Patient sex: M
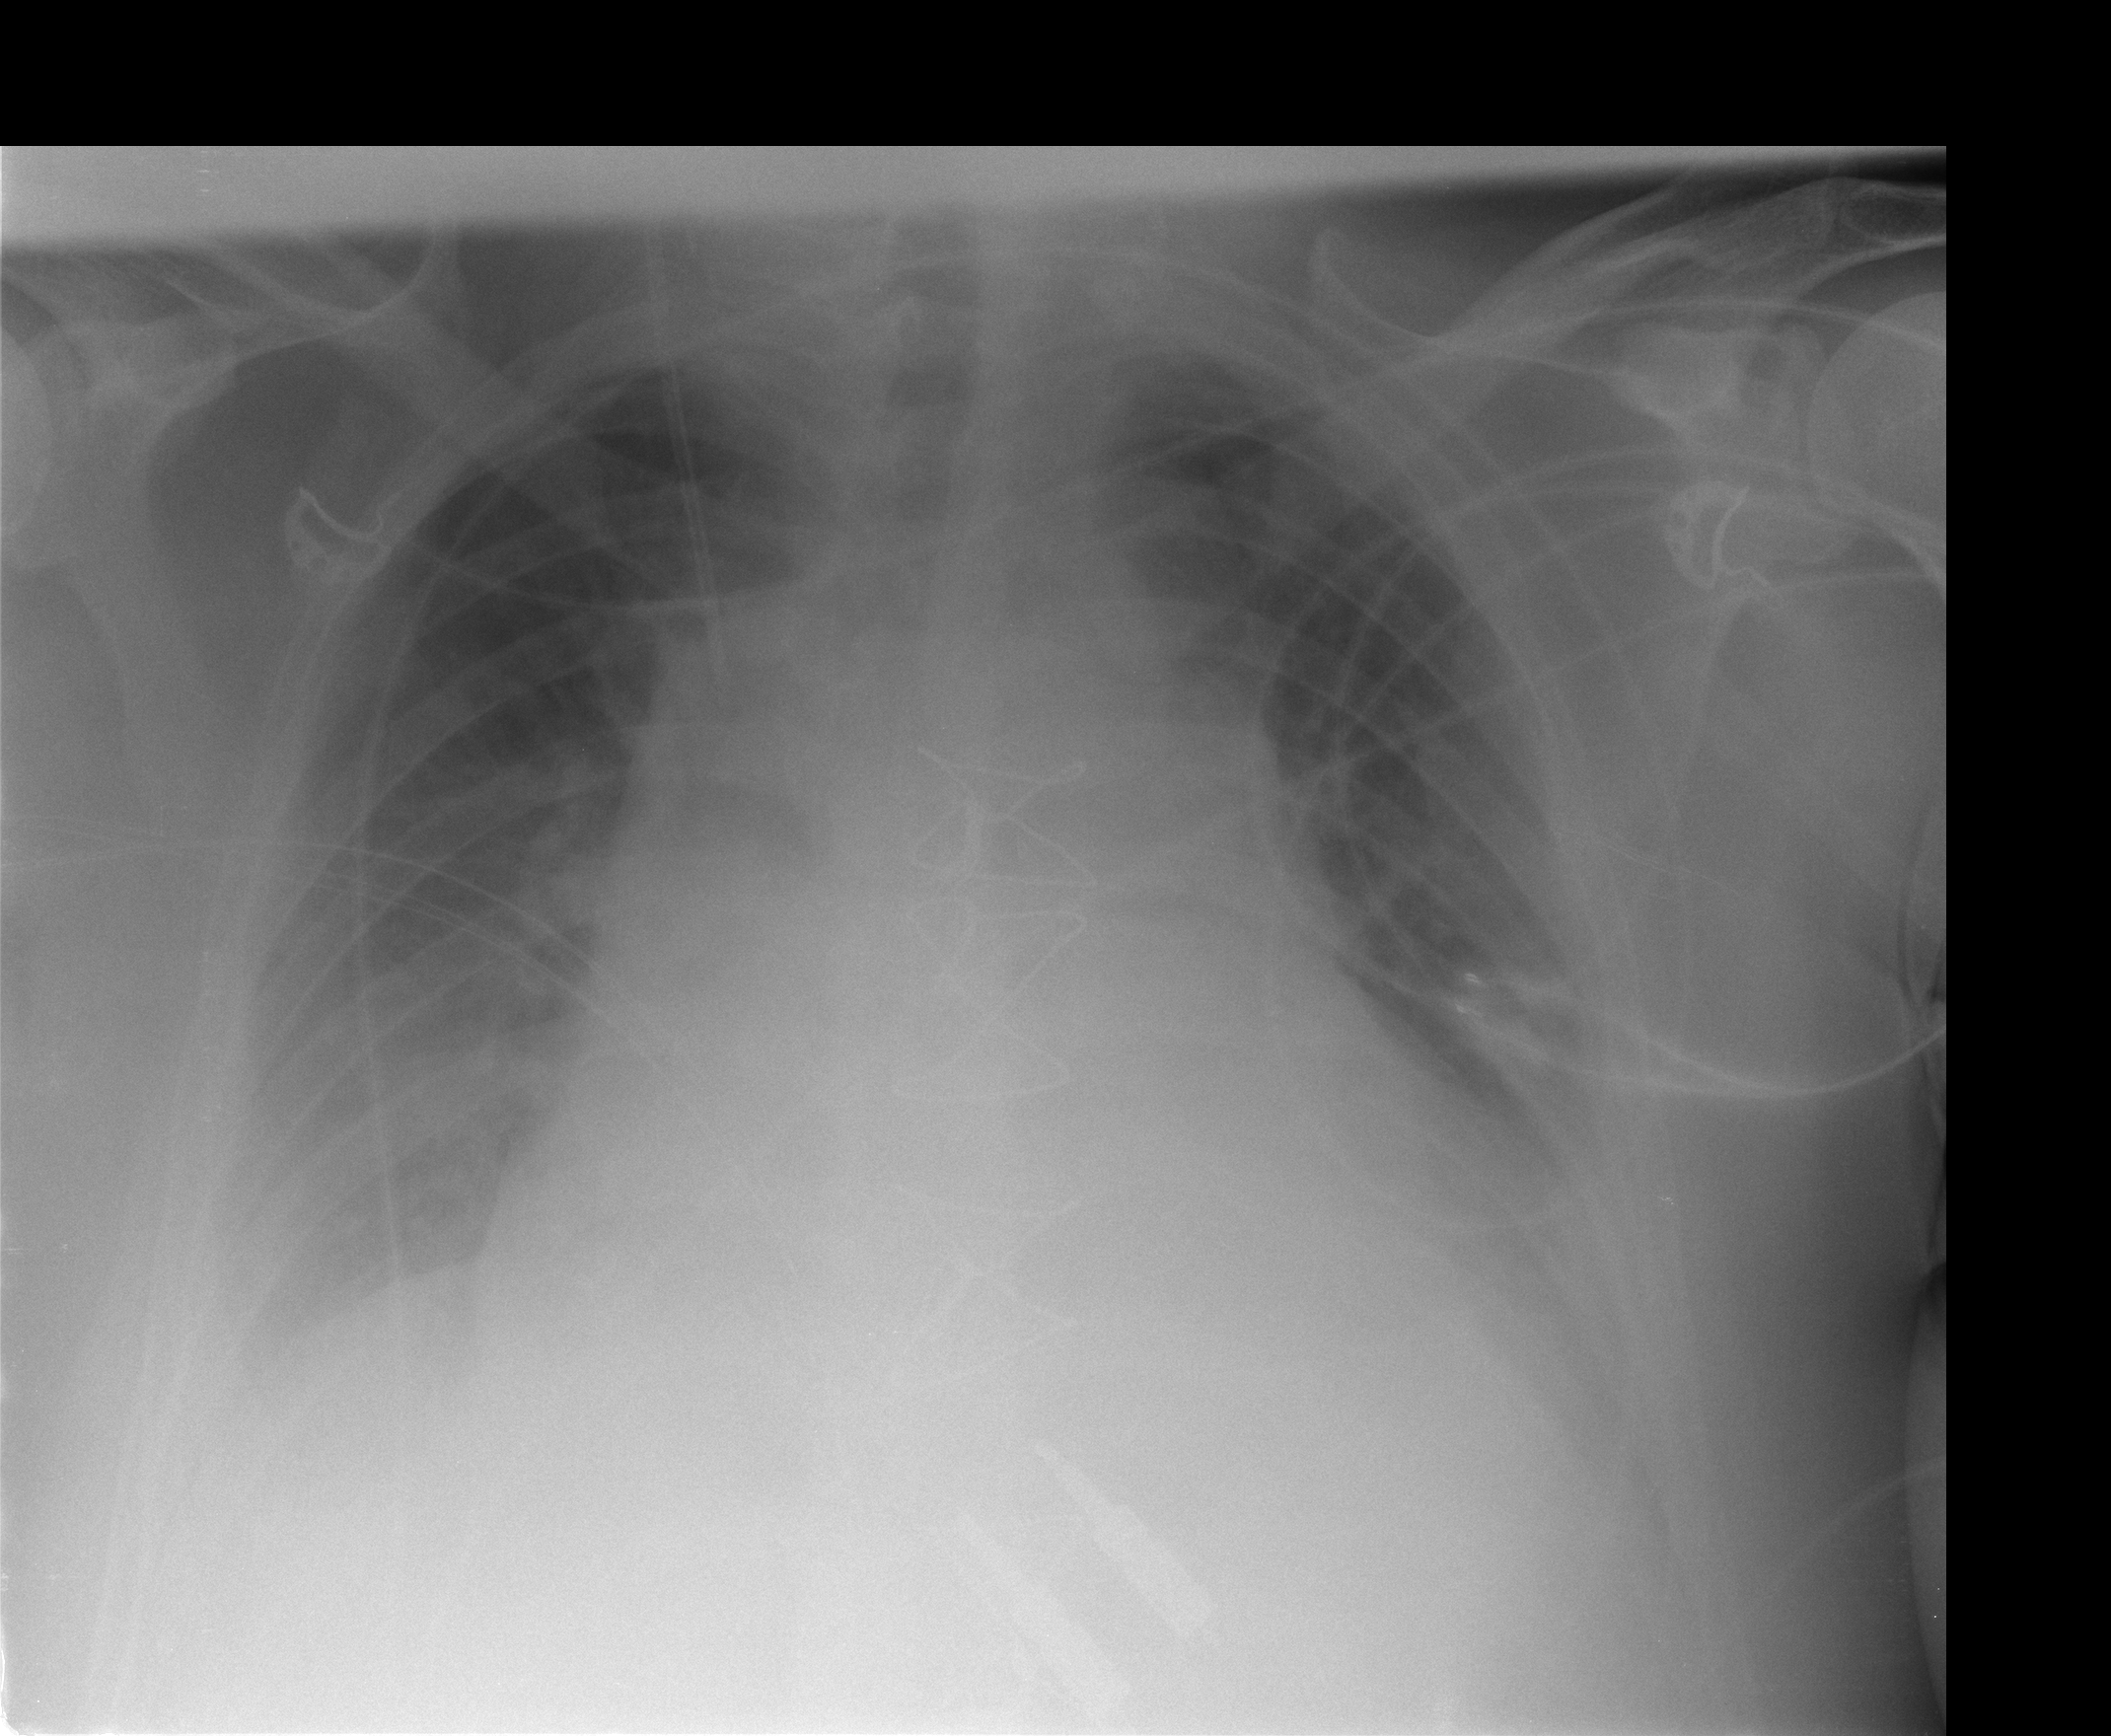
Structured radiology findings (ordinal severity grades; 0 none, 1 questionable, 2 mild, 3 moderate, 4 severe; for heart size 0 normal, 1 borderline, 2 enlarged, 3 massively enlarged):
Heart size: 2
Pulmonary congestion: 2
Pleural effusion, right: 2
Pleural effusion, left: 2
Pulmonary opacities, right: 2
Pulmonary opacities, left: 2
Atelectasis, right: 2
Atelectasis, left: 2